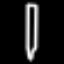
Label: pencil